Question: I doing this In ...
I have One in the Activity (All the content in the ScrollView) ...
And Second is, One in the Activity ....
When I Scroll ListView, at that time ScrollView is scrolling but ...
I provide the of the which I have ...
If anyone have solution of this, then please share ...

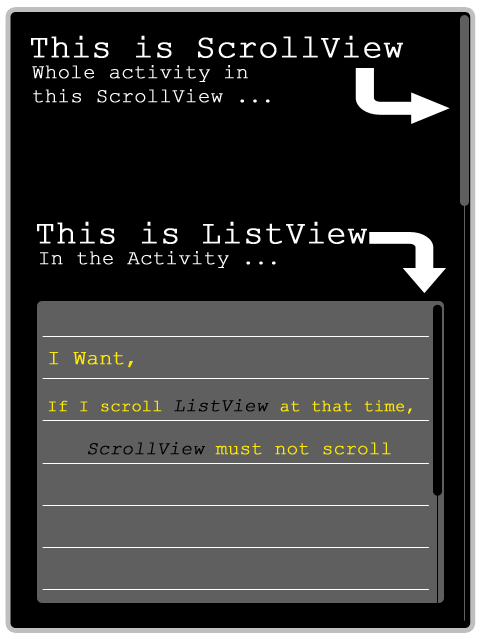
Answer: here parentScroll = your main scrollview
and childScroll = your listview
'''
parentScroll.setOnTouchListener(new View.OnTouchListener() {
public boolean onTouch(View v, MotionEvent event) {
Log.v("PARENT", "PARENT TOUCH");
findViewById(R.id.child_scroll).getParent()
.requestDisallowInterceptTouchEvent(false);
return false;
}
});
childScroll.setOnTouchListener(new View.OnTouchListener() {
public boolean onTouch(View v, MotionEvent event) {
Log.v("CHILD", "CHILD TOUCH");
// Disallow the touch request for parent scroll on touch of
// child view
v.getParent().requestDisallowInterceptTouchEvent(true);
return false;
}
});
'''